二年级 · 算术
看图写算式计算。

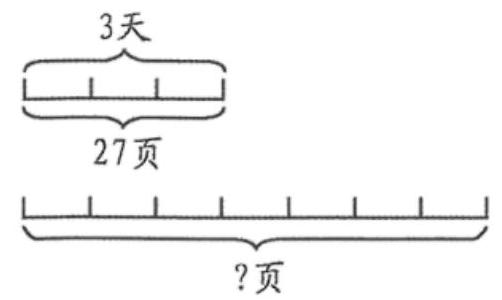
答案: 63 页

【分析】 3 天看 27 页, 平均每天看 $(27 \div 3)$ 页。用平均每天看书页数乘 7 , 求出 7 天看书页数。

$=9 \times 7$

$=63$ (页)

7 天看 63 页。